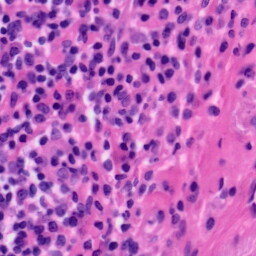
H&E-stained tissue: Tonsil